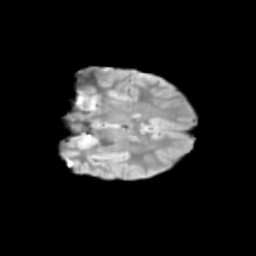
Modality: T2w
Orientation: coronal
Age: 12
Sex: female
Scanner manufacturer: siemens
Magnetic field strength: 3 T
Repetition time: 3.8 s
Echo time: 0.07 s